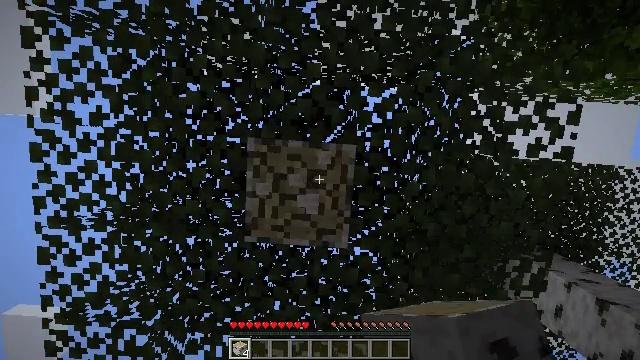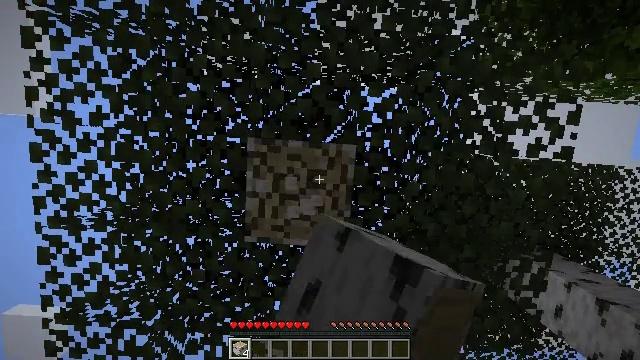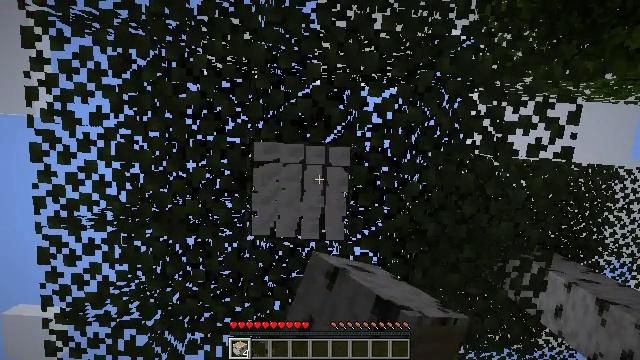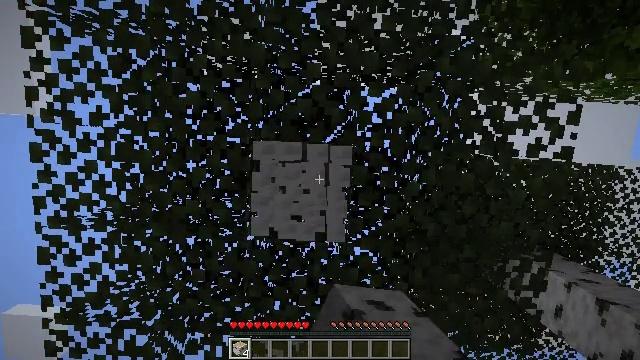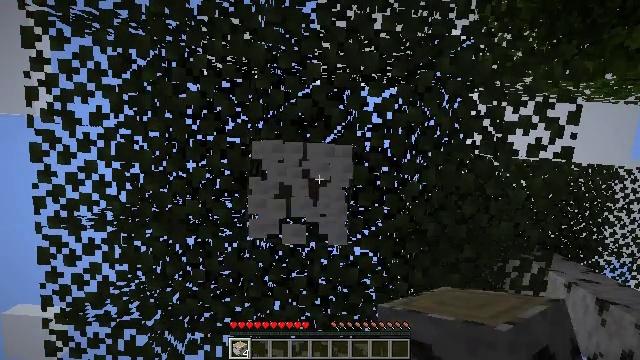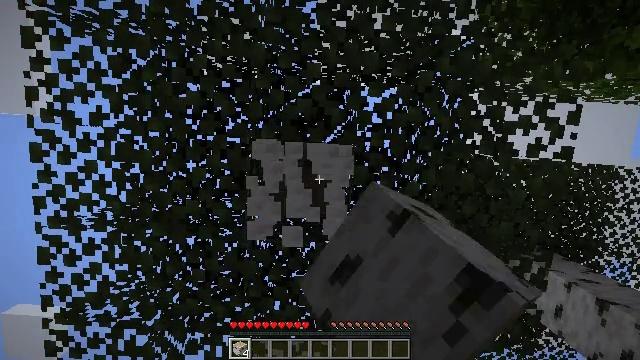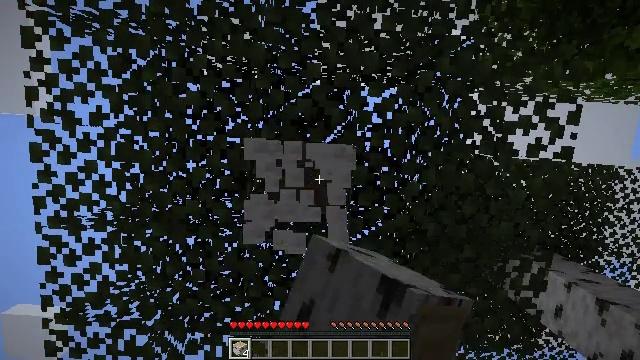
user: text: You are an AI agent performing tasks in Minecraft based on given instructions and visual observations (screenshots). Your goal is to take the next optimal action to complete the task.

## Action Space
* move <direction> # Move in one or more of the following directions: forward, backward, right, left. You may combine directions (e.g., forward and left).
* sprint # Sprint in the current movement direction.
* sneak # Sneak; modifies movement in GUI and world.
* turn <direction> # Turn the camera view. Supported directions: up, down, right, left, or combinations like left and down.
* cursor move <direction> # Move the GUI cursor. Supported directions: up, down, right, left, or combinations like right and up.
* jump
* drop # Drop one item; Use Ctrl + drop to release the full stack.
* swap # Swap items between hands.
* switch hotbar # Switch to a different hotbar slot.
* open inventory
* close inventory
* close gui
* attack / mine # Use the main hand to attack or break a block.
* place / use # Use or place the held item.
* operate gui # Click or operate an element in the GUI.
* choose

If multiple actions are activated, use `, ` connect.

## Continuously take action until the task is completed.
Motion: motion action
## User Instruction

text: Gather birch log for crafting.
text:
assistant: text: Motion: attack / mine
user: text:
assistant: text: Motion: attack / mine
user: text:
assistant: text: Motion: attack / mine
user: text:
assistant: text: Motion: attack / mine
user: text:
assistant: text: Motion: attack / mine
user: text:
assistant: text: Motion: attack / mine
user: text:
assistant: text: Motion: attack / mine